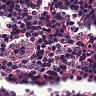
Metastatic tissue present: no